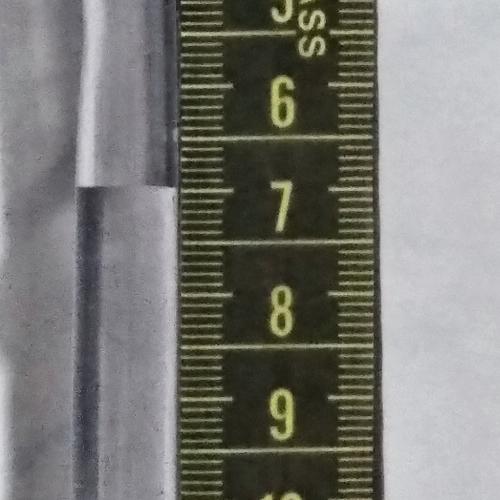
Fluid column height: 7.0 cm